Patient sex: F
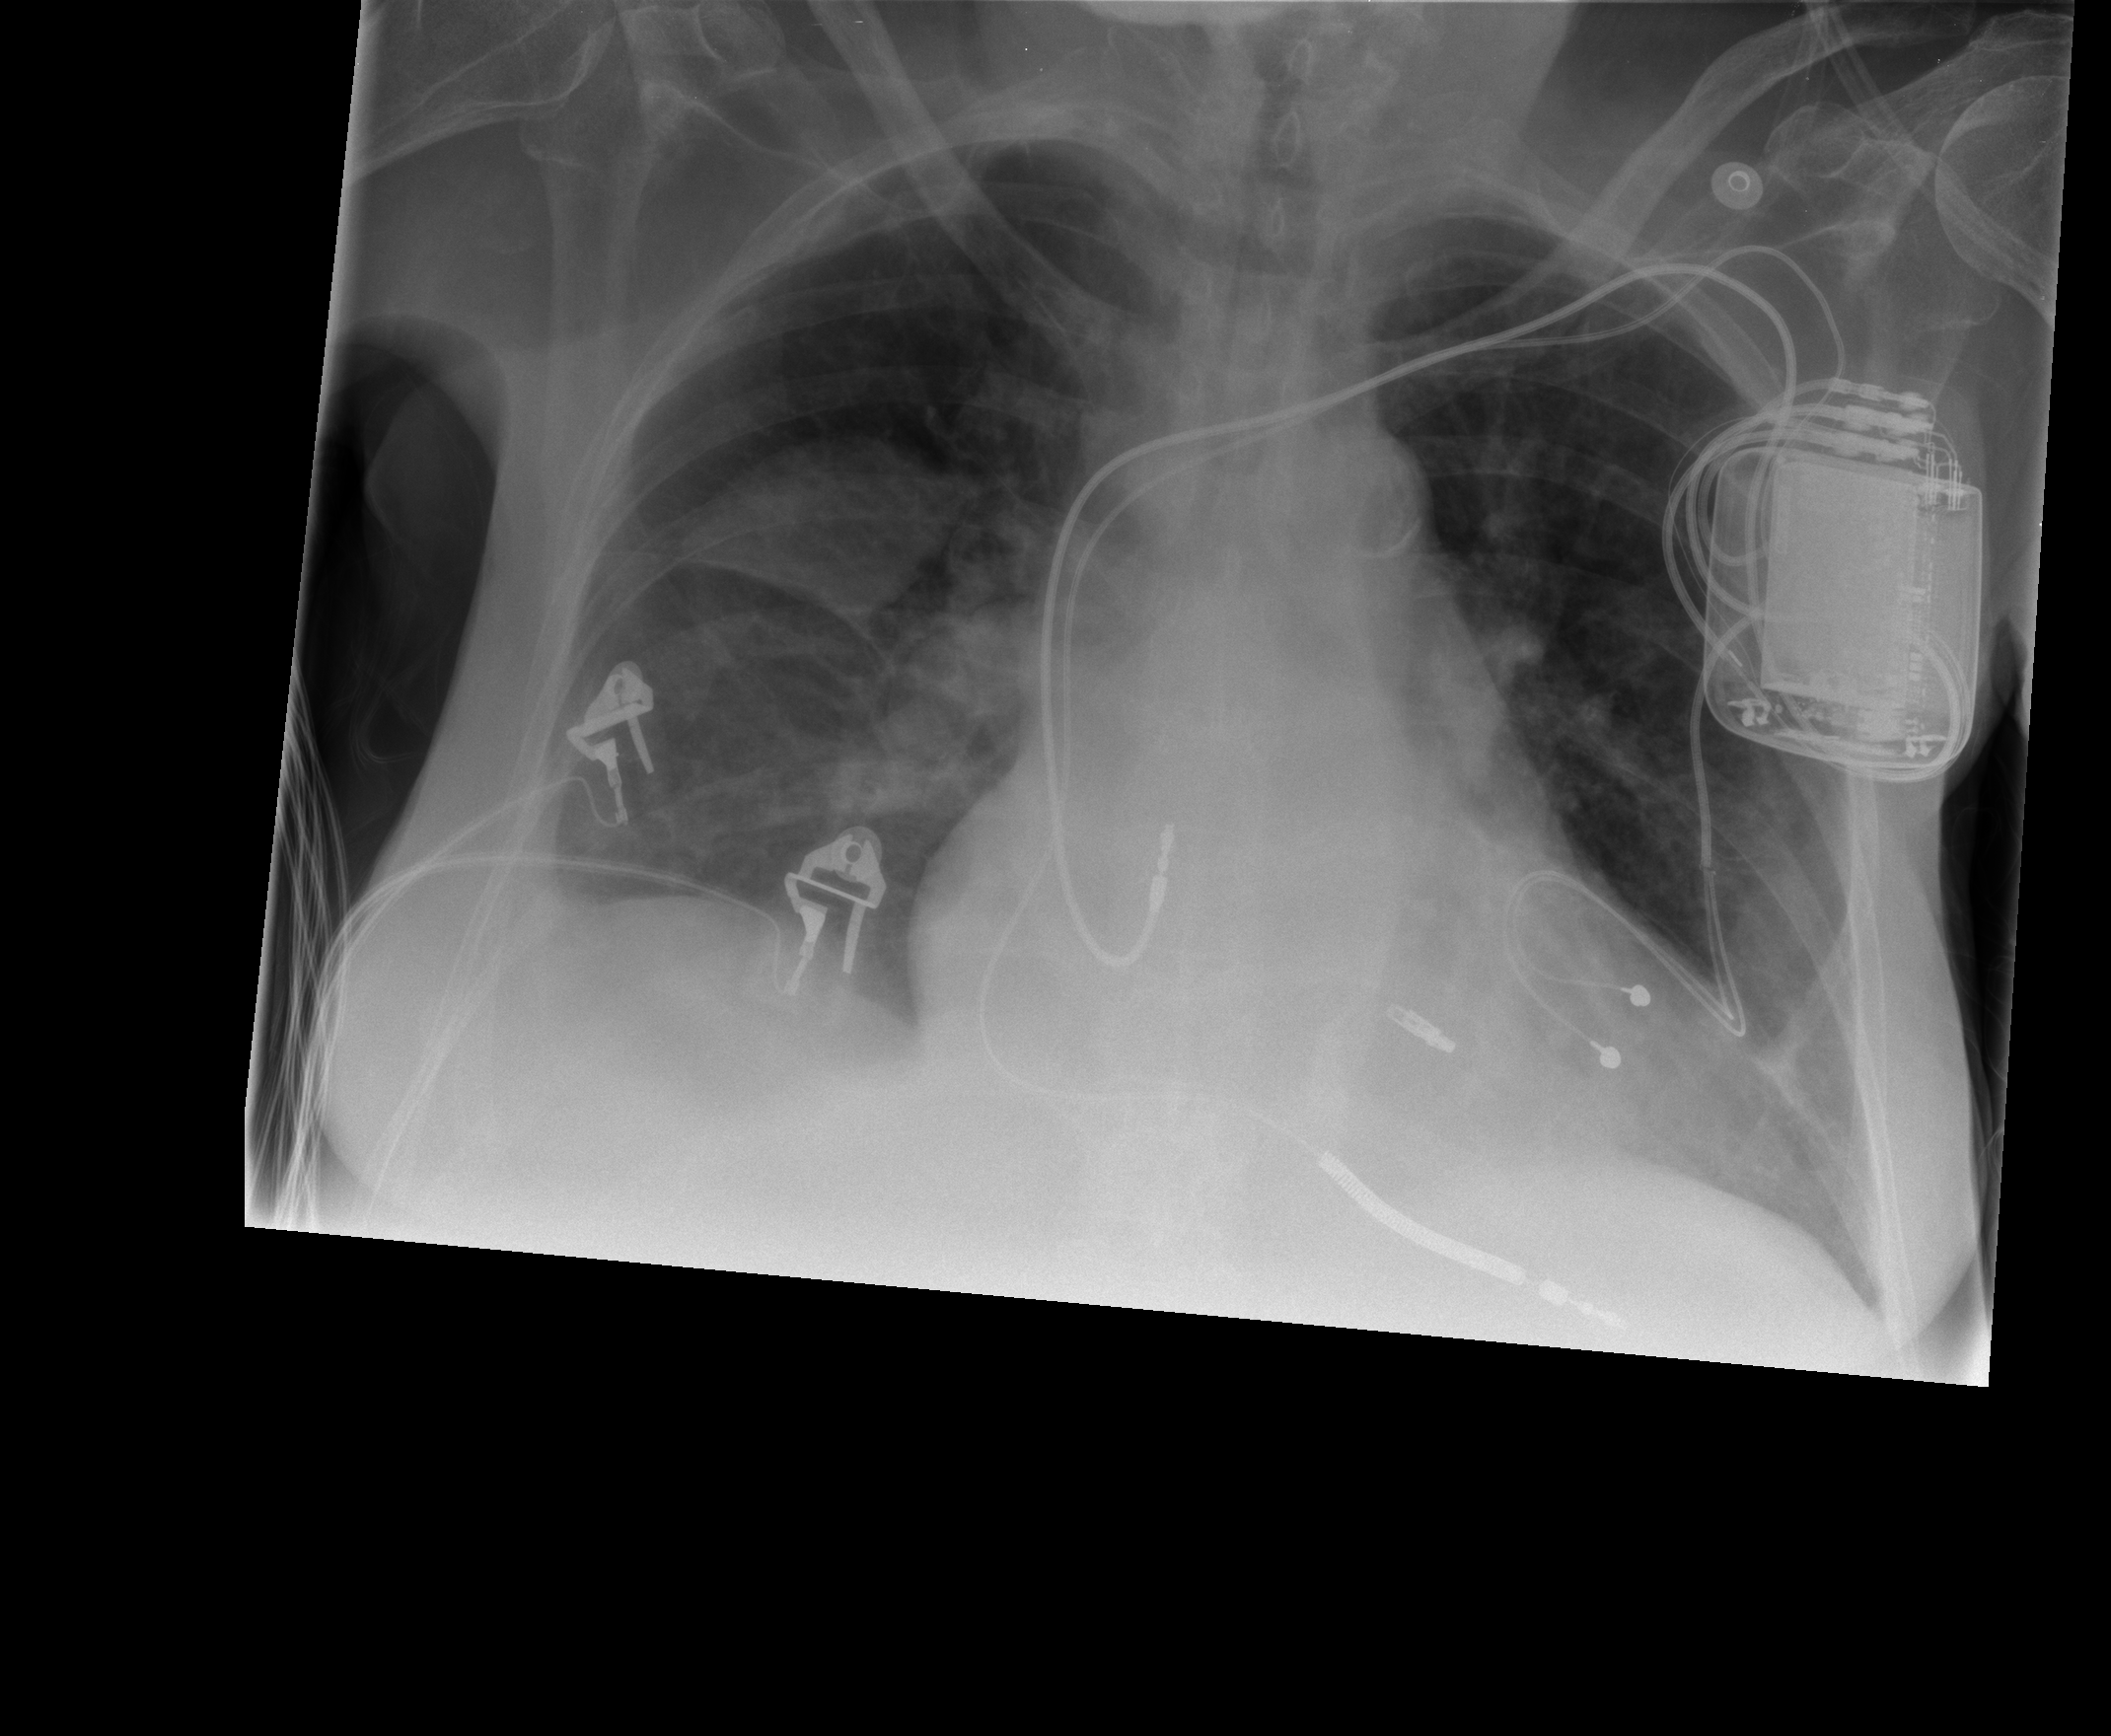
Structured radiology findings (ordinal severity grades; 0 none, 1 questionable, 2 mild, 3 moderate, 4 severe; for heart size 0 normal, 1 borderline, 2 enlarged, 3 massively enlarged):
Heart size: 2
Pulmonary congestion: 0
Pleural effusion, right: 2
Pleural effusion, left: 0
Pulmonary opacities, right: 0
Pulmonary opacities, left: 0
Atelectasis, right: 0
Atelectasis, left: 0